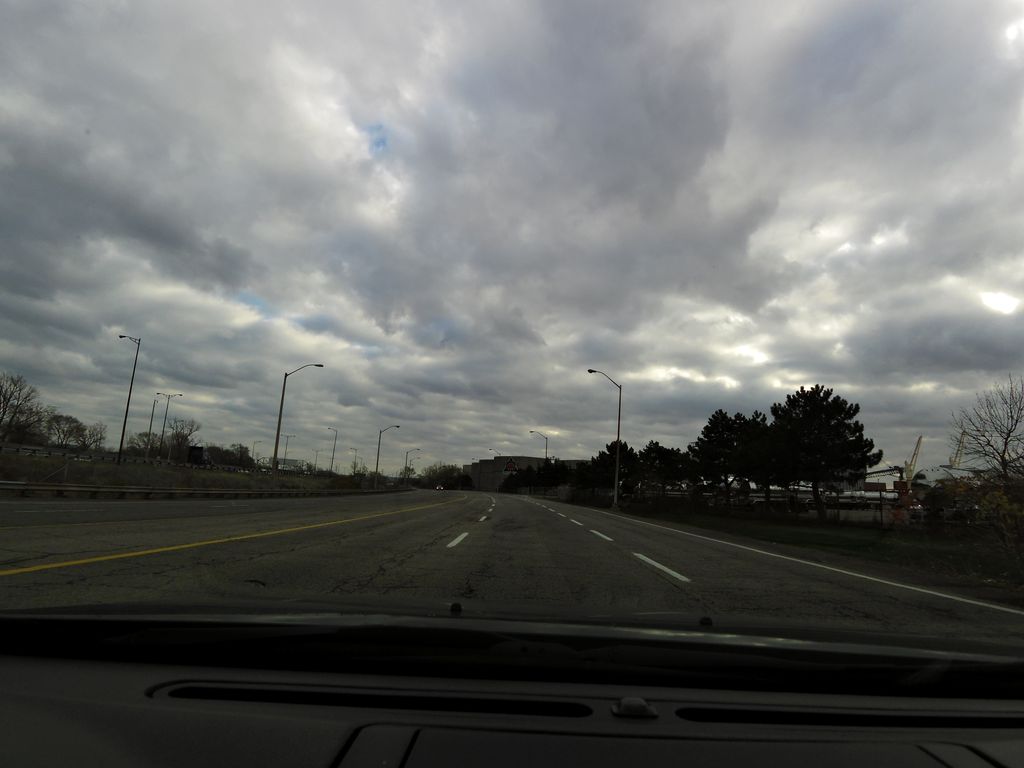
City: hamilton